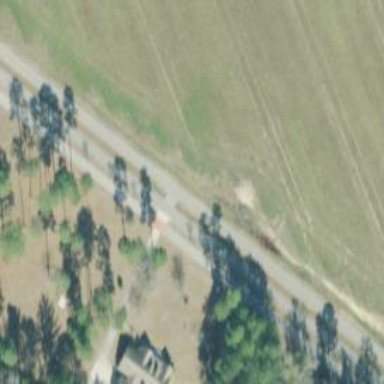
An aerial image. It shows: Abandoned railway alongside residential road.